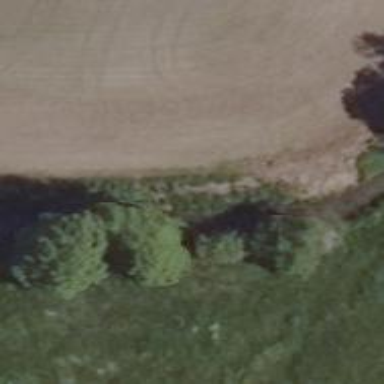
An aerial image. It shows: Row of trees in natural setting.